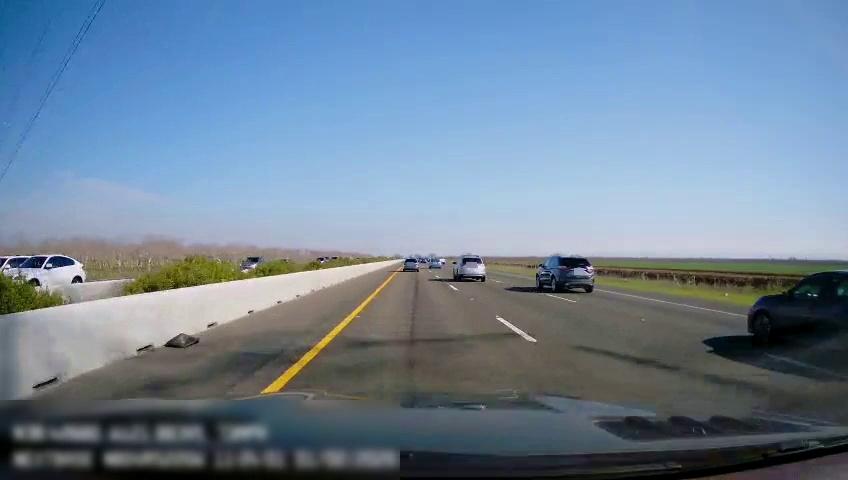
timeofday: Day
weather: Sunny
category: Drivable Space
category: Vehicles | Car
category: Vehicles | Car
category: Vehicles | SUV
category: Vehicles | Car
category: Vehicles | Car
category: Vehicles | SUV
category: Vehicles | SUV
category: Vehicles | SUV
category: Lanes | Current Lane
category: Lanes | Current Lane
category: Lanes | Alternate Lane
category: Lanes | Alternate Lane